Brain MRI, t1w sequence, axial 2D slice.
Patient: age 29, sex F, weight 95 kg, height 1.95 m
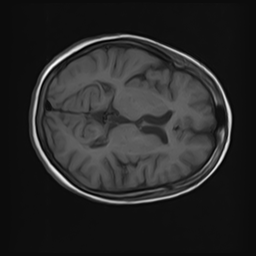